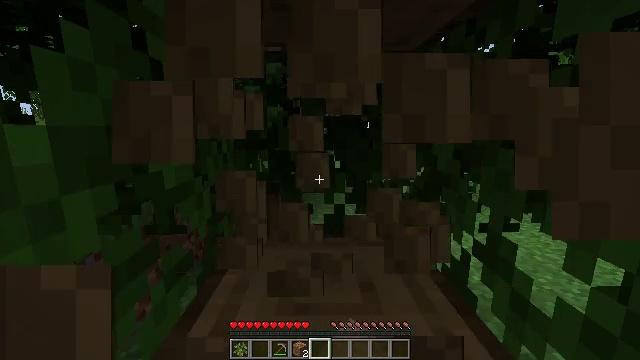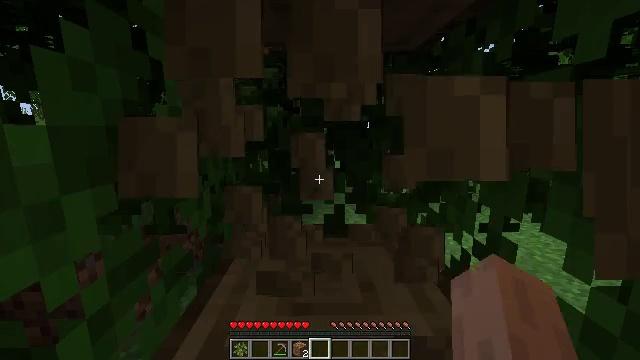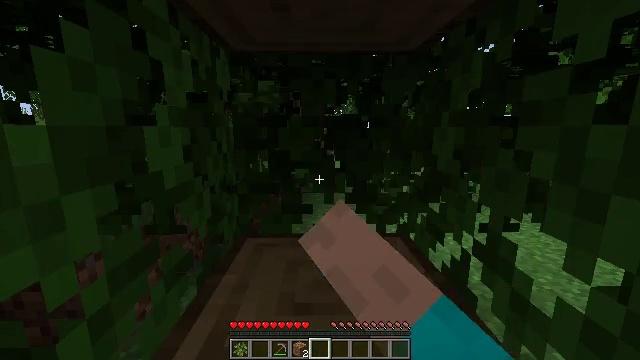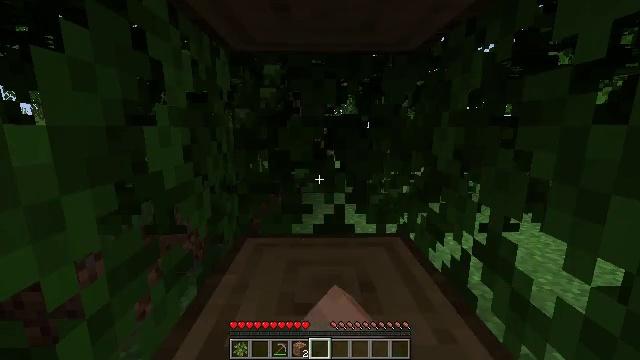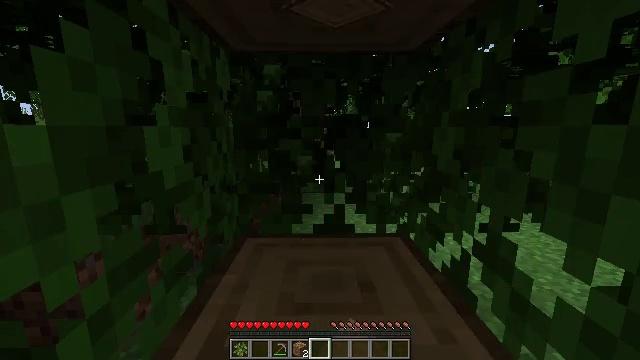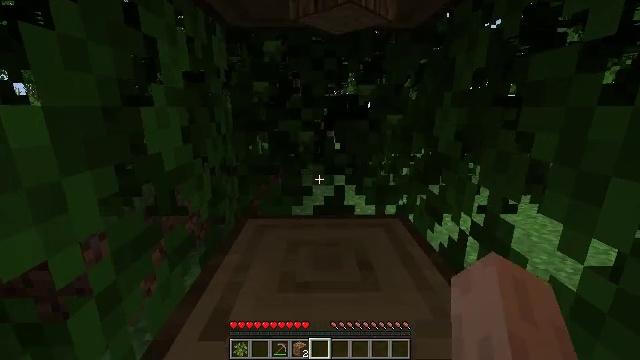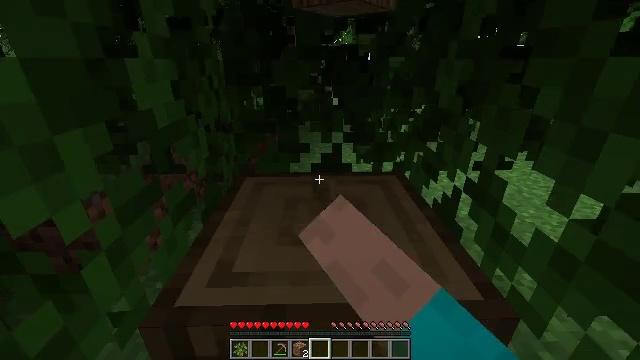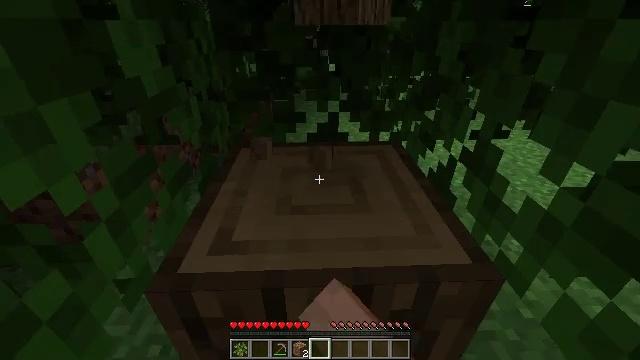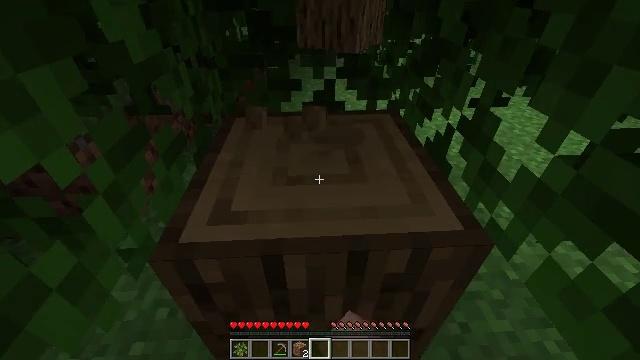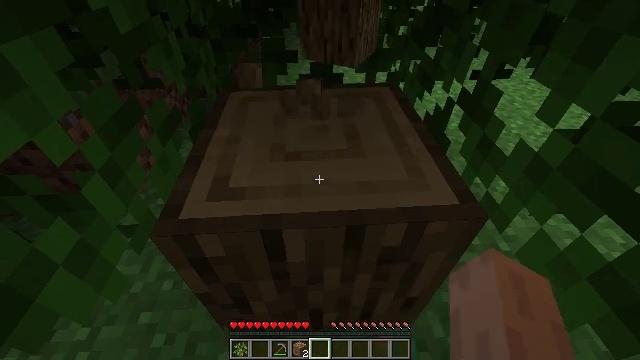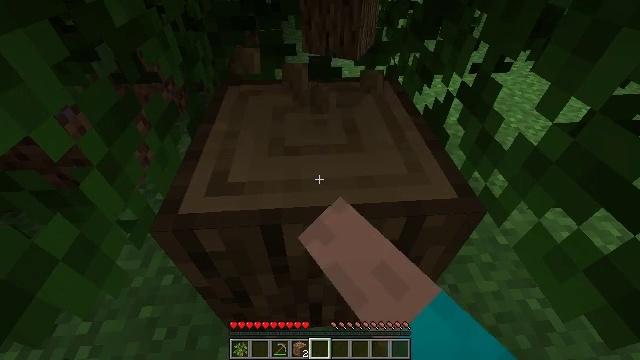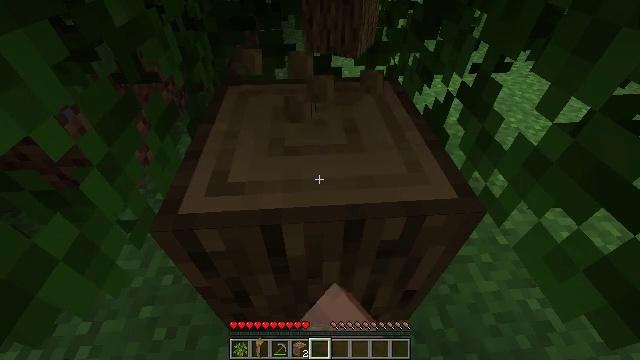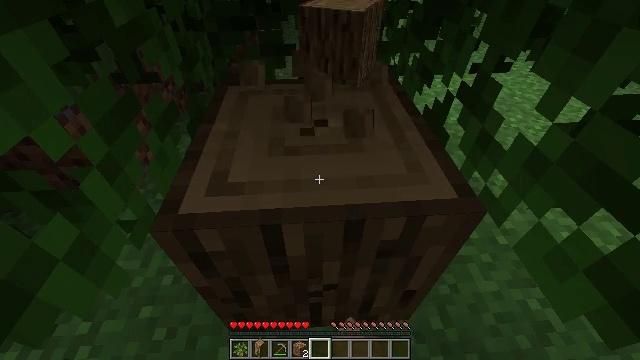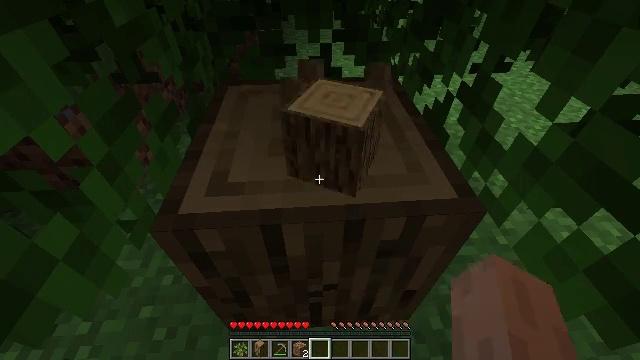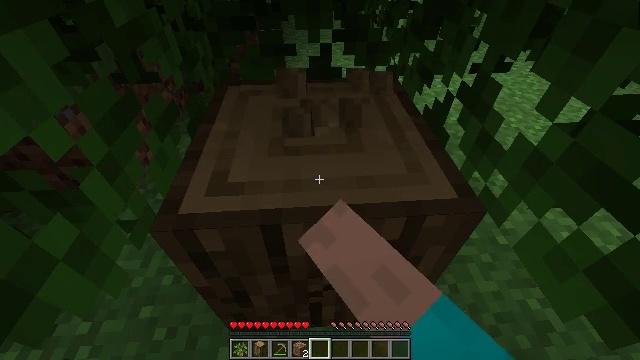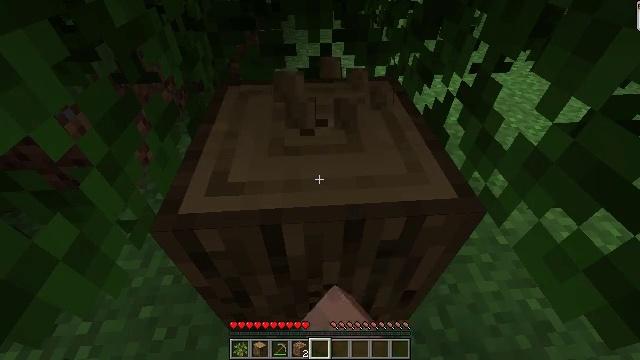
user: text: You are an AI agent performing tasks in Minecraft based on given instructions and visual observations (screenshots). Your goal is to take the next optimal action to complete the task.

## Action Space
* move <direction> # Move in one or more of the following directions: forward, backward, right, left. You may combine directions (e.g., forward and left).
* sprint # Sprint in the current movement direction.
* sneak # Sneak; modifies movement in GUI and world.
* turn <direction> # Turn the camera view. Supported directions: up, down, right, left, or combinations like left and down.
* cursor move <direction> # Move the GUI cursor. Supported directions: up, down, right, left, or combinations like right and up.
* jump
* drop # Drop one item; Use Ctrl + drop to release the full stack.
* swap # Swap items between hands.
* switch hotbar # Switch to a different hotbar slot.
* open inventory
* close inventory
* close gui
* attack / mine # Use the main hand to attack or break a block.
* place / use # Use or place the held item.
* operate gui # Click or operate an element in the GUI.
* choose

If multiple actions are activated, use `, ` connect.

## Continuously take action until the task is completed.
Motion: motion action
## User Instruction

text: Collect some oak leaves.
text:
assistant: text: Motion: attack / mine
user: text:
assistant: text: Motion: attack / mine
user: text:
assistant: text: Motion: attack / mine
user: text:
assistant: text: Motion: attack / mine
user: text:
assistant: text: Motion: turn down, attack / mine
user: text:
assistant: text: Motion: turn down, attack / mine
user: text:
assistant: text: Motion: turn down, attack / mine
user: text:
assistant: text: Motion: turn down, attack / mine
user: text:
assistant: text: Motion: turn down, attack / mine
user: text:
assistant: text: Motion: turn down, attack / mine
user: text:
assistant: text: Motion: attack / mine
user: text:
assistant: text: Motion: attack / mine
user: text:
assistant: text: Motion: attack / mine
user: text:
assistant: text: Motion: attack / mine
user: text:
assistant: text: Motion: attack / mine
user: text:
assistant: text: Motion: attack / mine
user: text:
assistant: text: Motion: attack / mine
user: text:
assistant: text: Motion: attack / mine
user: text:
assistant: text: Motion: attack / mine
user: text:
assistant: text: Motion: attack / mine
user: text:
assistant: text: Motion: attack / mine
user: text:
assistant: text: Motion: attack / mine
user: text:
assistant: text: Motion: attack / mine
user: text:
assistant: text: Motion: attack / mine
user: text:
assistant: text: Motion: attack / mine
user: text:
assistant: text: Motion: attack / mine
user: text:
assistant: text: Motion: attack / mine
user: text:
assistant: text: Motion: attack / mine
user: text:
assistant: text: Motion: attack / mine
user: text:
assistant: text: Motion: attack / mine